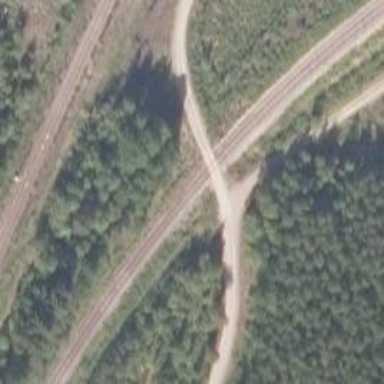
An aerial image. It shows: Railway track classified as Class A.